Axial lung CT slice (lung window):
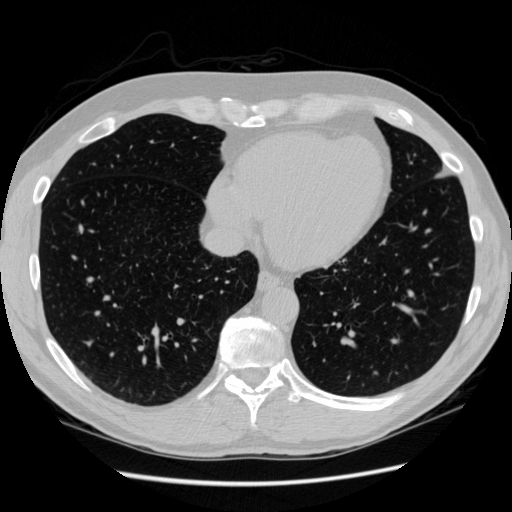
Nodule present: no